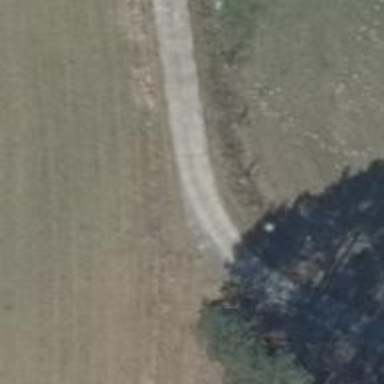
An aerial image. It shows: Residential road paved with concrete.